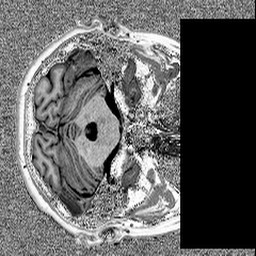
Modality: MP2RAGE
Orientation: axial
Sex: female